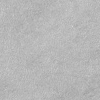
Atmospheric dust classification: not_dusty